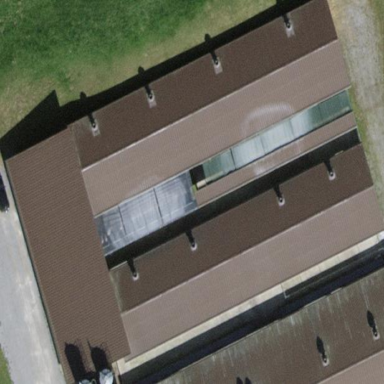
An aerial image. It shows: Sty building.